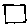
Label: square